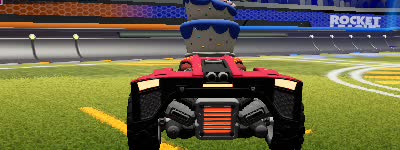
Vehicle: breakout